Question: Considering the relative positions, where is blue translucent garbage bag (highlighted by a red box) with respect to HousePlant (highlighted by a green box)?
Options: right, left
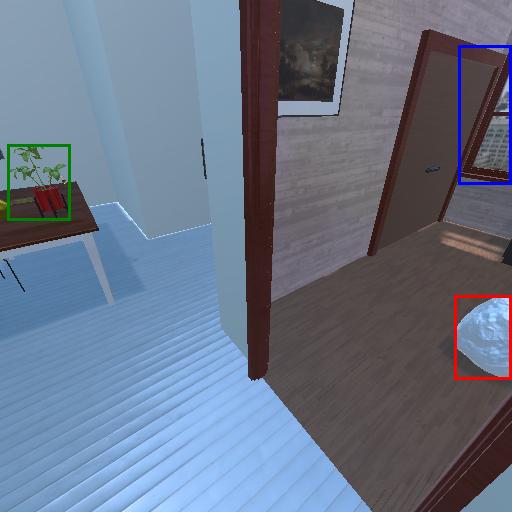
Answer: right